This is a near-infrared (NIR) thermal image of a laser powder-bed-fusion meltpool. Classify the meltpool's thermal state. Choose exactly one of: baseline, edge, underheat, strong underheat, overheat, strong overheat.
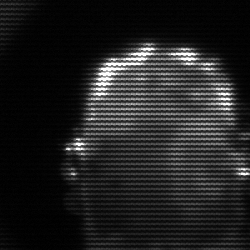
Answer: baseline